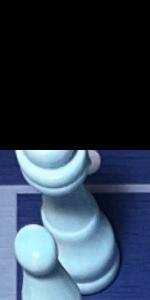
Label: King_White